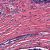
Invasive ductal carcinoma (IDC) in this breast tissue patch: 0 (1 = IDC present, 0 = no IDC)